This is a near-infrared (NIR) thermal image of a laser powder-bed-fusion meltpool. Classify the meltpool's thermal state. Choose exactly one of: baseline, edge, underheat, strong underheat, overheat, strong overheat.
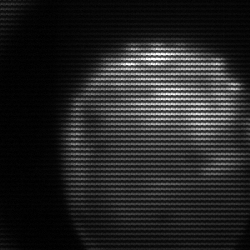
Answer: edge